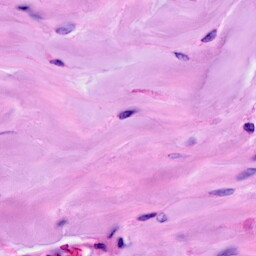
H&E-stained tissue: Breast